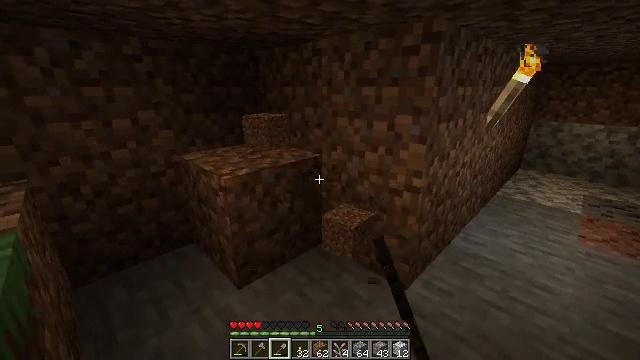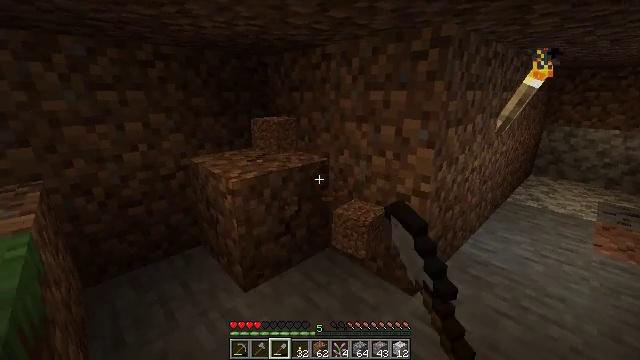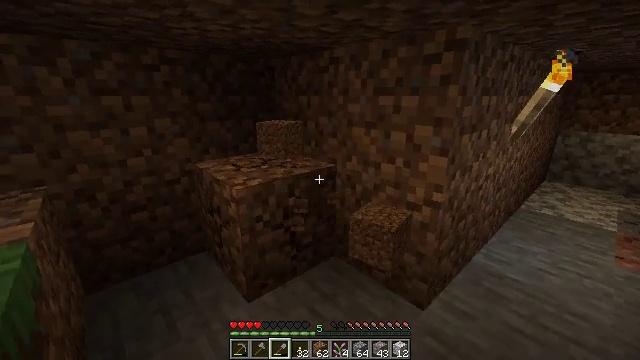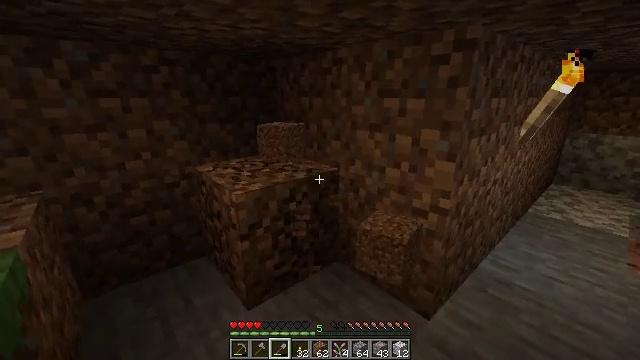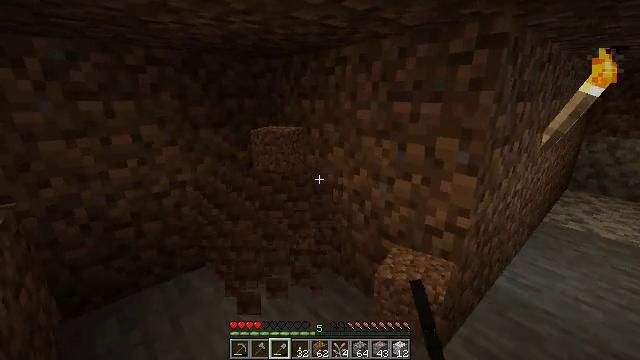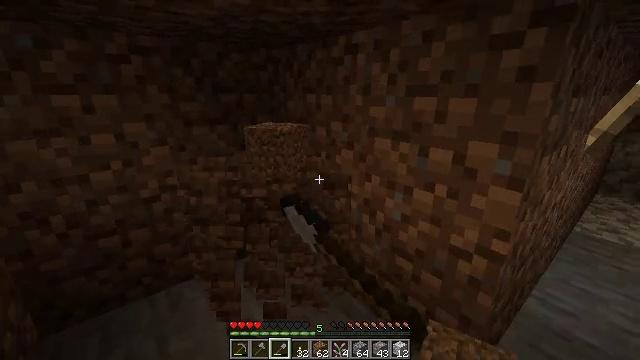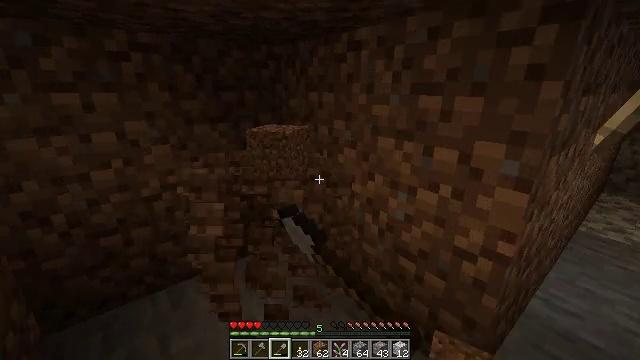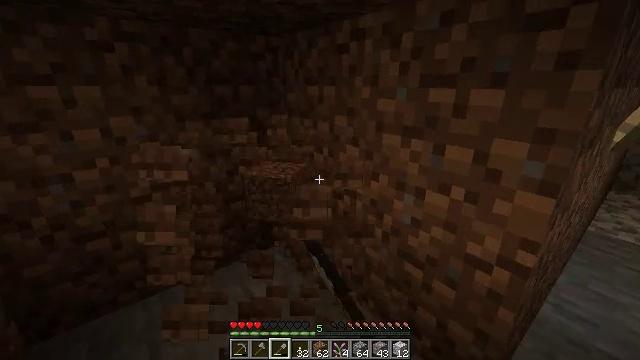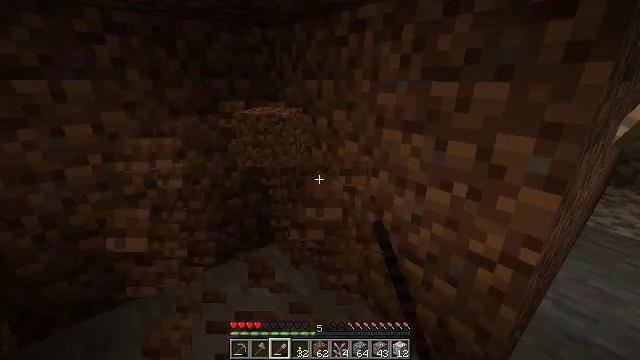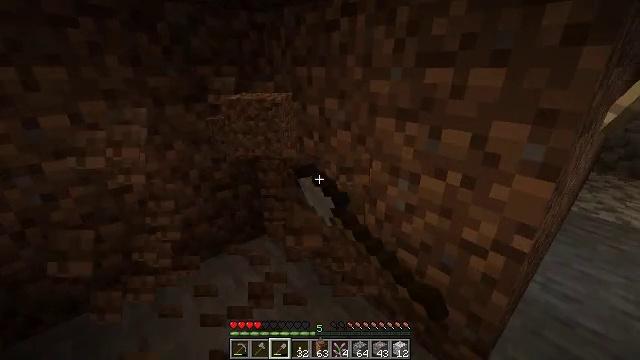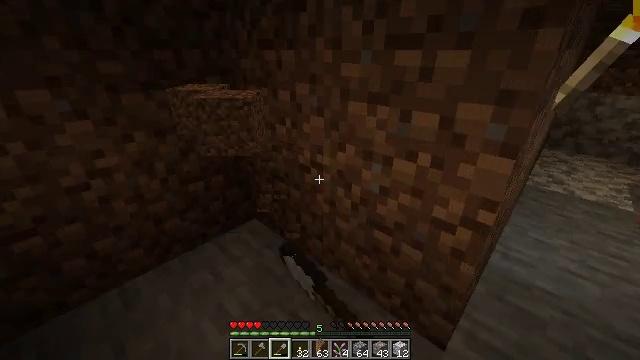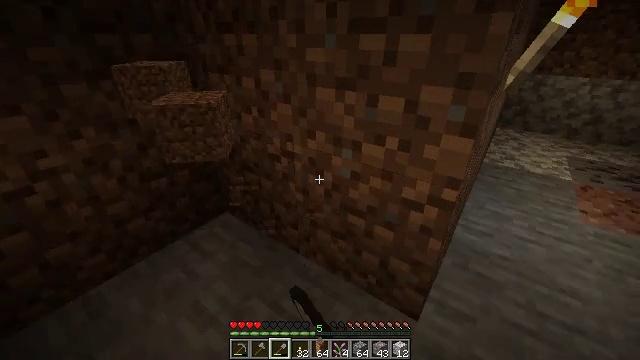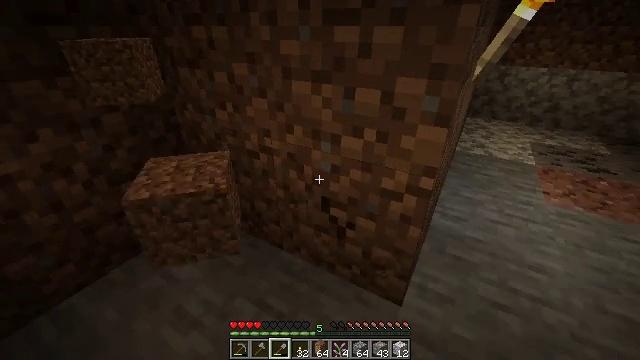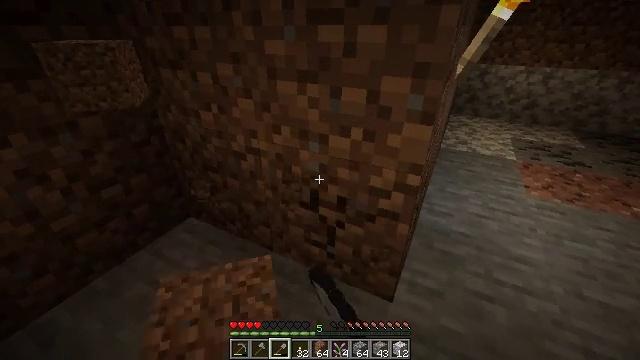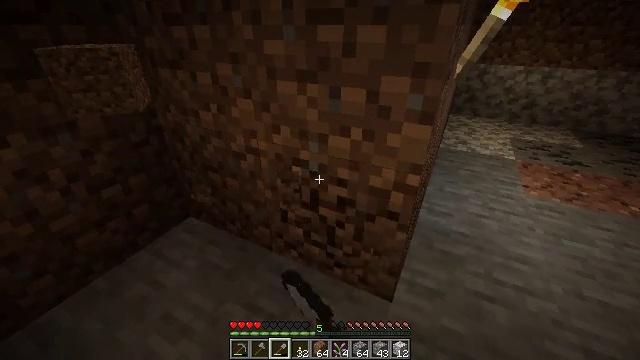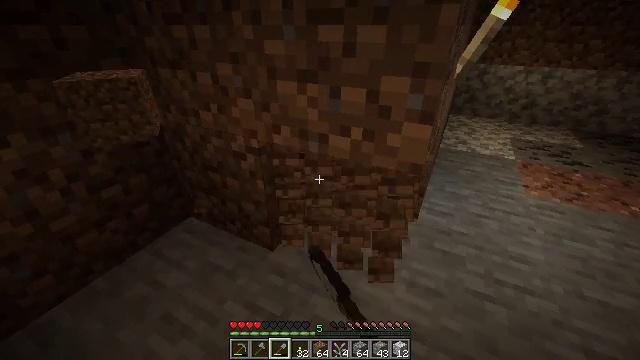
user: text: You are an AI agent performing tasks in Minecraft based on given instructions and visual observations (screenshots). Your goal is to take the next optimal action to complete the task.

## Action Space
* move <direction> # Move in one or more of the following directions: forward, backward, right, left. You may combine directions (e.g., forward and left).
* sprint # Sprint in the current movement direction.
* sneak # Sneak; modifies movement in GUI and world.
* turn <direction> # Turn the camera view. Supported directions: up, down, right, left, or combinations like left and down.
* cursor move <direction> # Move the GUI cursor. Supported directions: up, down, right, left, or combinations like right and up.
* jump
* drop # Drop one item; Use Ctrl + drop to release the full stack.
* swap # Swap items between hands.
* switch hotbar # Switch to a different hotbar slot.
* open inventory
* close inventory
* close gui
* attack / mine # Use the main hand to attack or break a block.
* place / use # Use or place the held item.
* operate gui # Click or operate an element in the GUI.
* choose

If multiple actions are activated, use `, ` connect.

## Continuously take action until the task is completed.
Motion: motion action
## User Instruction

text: Get dirt block.
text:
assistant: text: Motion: turn left, attack / mine
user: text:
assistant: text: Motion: move forward, turn left, attack / mine
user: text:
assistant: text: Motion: move forward, attack / mine
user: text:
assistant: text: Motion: move forward, attack / mine
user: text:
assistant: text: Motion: move forward, turn left and down, attack / mine
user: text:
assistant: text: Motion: attack / mine
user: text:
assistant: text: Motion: attack / mine
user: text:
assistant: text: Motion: turn down, attack / mine
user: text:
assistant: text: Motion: turn right and down, attack / mine
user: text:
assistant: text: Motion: turn right and down, attack / mine
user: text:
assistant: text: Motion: turn right and down, attack / mine
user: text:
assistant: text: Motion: turn right and down, attack / mine
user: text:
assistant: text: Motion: turn right, attack / mine
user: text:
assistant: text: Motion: attack / mine
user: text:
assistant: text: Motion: attack / mine
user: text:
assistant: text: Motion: attack / mine
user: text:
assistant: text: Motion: attack / mine
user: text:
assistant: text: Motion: attack / mine
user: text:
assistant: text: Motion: attack / mine
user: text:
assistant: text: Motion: attack / mine
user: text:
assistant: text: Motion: attack / mine
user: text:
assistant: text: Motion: attack / mine
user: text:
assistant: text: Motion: turn left, attack / mine
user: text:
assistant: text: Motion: turn left and up, attack / mine
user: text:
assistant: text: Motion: turn left and up, attack / mine
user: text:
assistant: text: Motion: turn left, attack / mine
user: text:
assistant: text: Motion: attack / mine
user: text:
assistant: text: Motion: attack / mine
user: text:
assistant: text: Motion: attack / mine
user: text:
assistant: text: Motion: move right, attack / mine